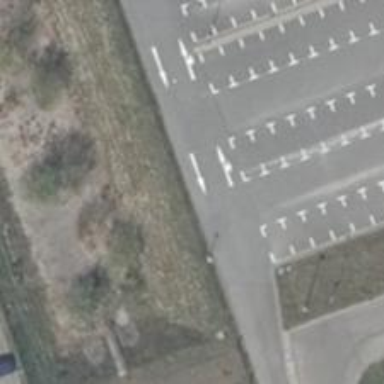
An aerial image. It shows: Asphalt parking aisle designated as service road.